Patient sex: F
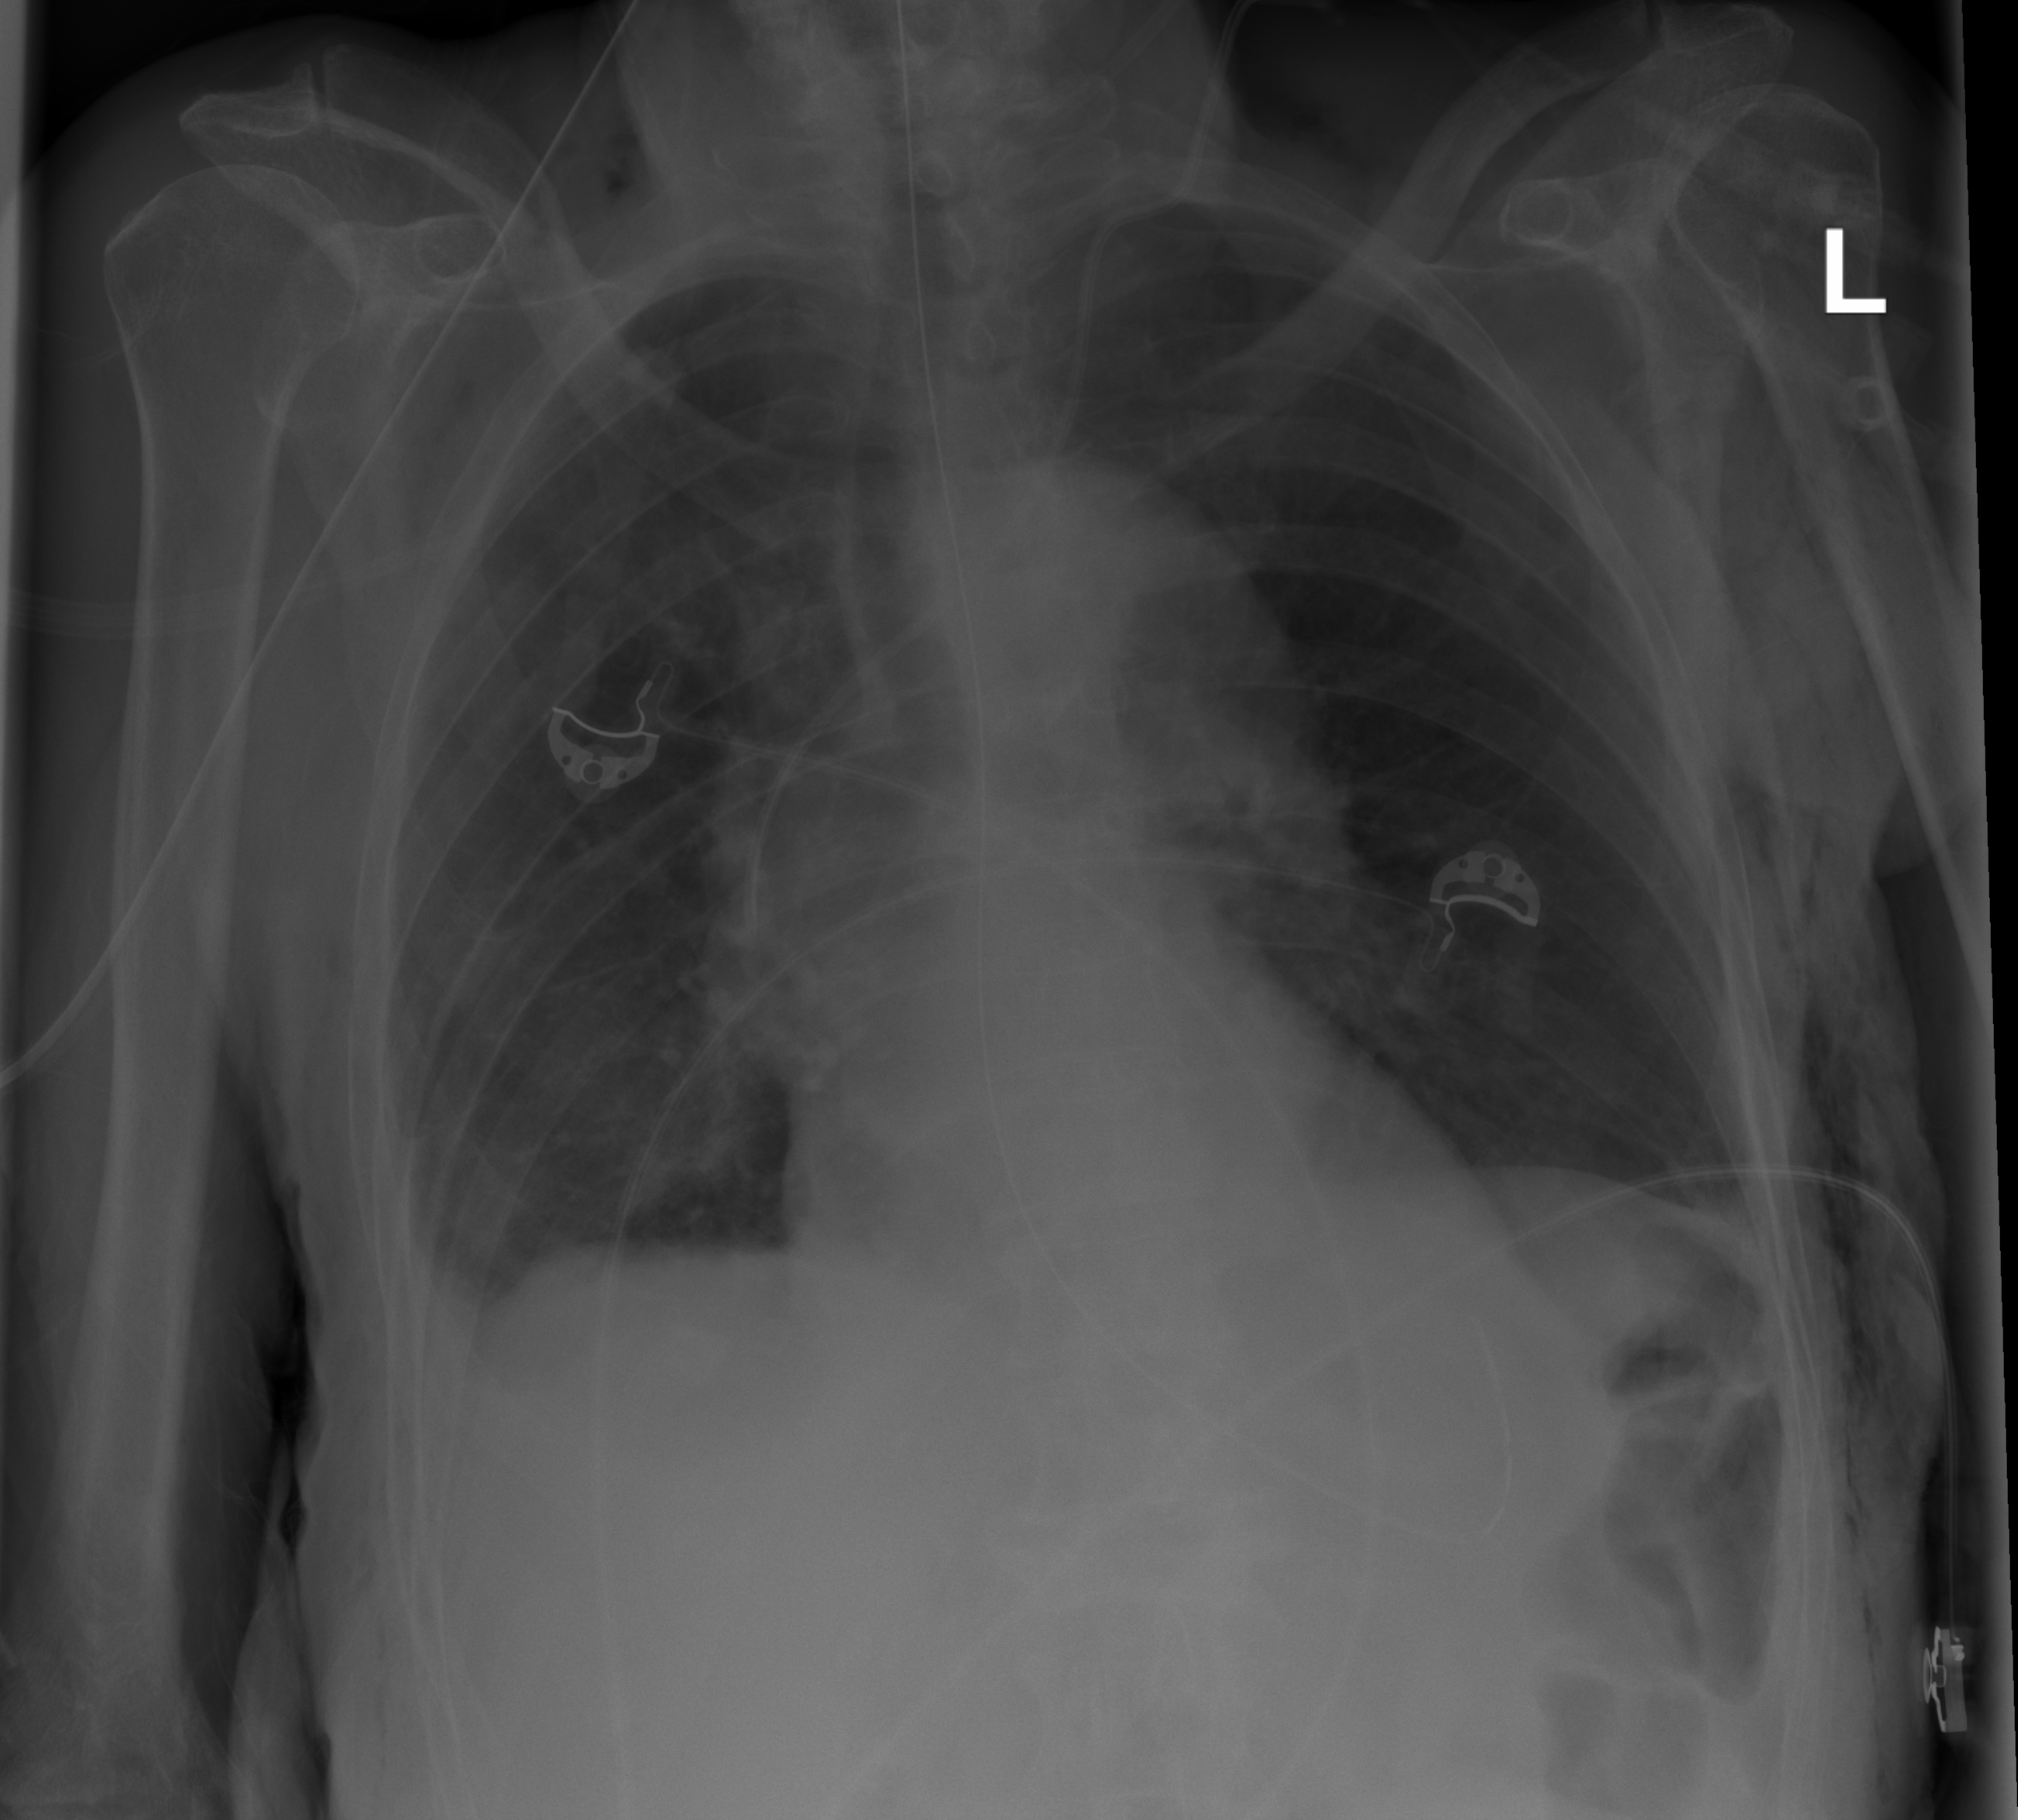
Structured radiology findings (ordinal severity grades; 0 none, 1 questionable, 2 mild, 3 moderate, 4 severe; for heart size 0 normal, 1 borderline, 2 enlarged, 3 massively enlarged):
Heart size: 2
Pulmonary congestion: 2
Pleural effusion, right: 2
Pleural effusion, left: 0
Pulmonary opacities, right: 0
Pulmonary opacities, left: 0
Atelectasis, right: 0
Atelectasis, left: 0